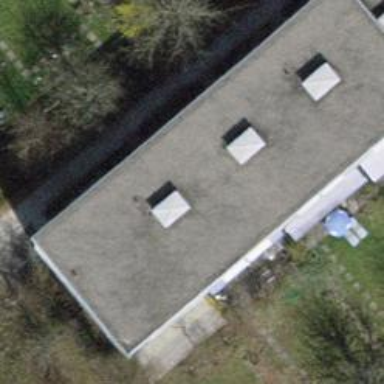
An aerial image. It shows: Terrace building with flat roof.